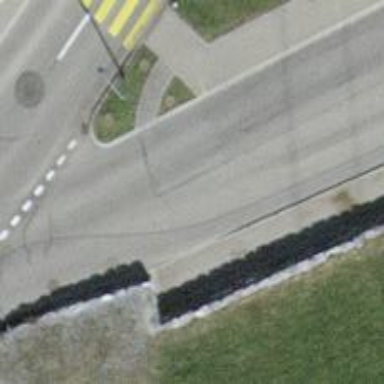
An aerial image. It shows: Bus stop for trolleybuses with designated stop position for public transport.